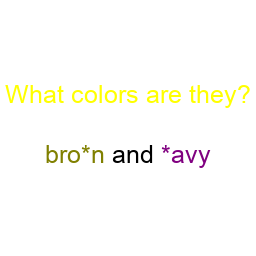
Color: olive, purple
Color name shown: brown, navy
Background color: white
Question text color: yellow